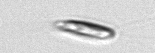
Label: Chrysochromulina